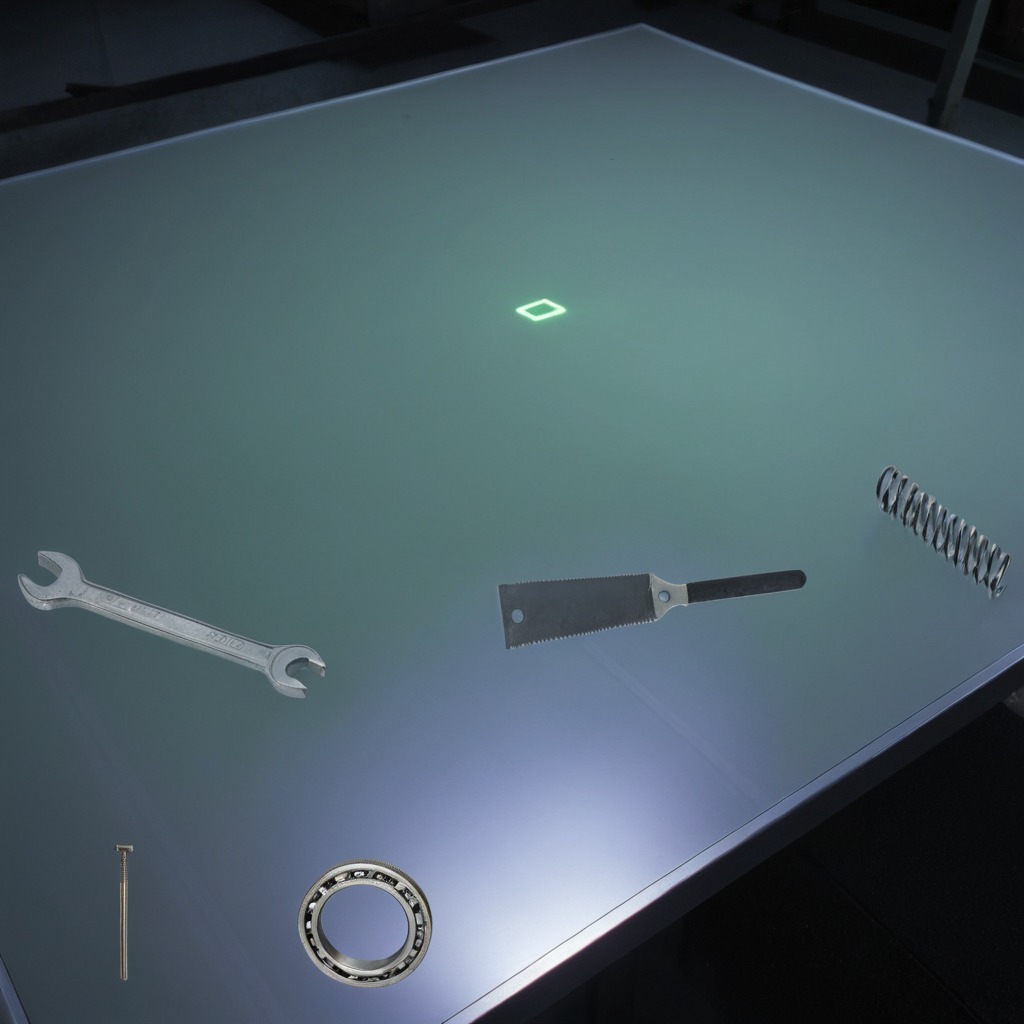
A ball bearing, an iron nail, a coiled metal spring, a handheld metal saw, and a wrench are lying on the clean empty table in a railway signal maintenance room.